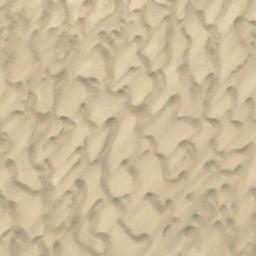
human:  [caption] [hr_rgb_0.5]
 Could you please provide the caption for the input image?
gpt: There are patches in this desert .

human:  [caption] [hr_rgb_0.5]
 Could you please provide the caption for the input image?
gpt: The desert has yellow sand, Many ravines and dunes .

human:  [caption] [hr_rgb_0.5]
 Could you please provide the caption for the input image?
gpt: The desert is full of white sand .

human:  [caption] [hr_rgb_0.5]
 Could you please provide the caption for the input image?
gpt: This is a yellow desert with wavy stripes .

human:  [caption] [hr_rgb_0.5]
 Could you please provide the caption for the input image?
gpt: A yellow sandy desert with patterned stripes .